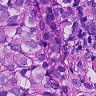
Metastatic tissue present: yes